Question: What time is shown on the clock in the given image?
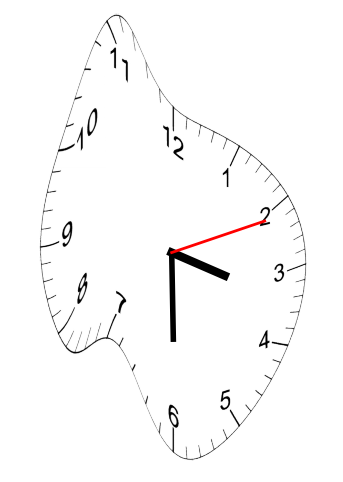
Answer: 03:30:11